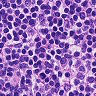
Metastatic tissue present: no